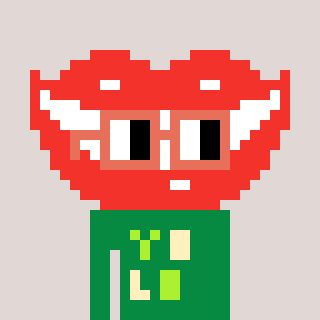
a pixel art character with square orange glasses, a smile-shaped head and a green-colored body on a warm background